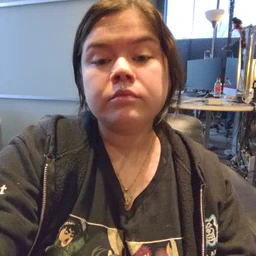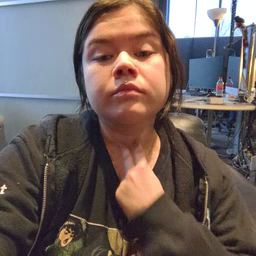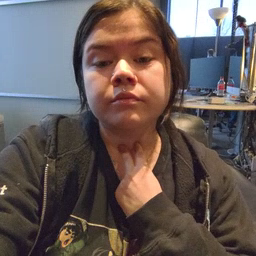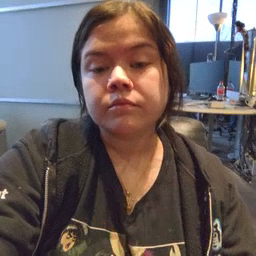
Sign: stuck